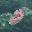
Label: 0